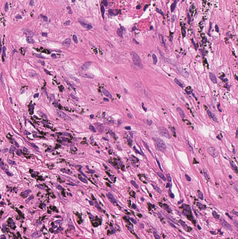
Tumor epithelial tissue: no
Tumor-associated stroma tissue: yes
Normal tissue: no